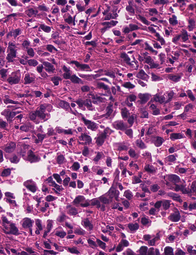
Tumor epithelial tissue: yes
Tumor-associated stroma tissue: no
Normal tissue: no